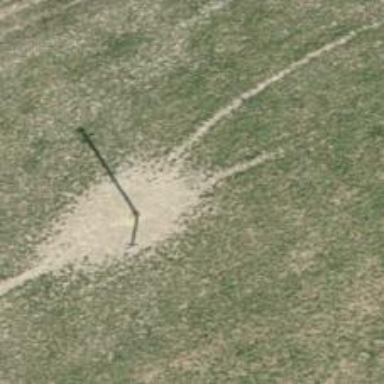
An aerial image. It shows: Power pole.